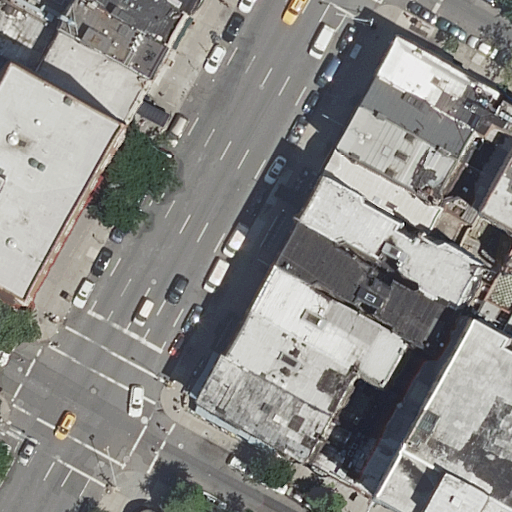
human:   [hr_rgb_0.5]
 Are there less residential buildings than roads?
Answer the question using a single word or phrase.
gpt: no

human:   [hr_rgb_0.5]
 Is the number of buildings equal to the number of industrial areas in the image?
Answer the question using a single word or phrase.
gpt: no

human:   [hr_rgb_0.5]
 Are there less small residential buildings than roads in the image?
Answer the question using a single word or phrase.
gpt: no

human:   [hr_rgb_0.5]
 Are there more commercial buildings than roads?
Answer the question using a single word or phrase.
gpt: no

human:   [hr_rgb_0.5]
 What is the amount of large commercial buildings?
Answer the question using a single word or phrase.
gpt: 0

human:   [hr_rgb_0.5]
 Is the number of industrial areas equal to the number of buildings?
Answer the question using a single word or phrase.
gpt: no

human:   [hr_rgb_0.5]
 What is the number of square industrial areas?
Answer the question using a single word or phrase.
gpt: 0

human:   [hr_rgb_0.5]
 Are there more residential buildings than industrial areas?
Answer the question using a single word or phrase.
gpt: yes

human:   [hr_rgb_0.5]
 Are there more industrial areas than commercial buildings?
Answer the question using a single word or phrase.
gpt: yes

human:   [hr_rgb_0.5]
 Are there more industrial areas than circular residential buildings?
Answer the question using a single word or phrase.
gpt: yes

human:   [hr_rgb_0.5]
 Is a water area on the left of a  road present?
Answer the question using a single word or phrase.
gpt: no

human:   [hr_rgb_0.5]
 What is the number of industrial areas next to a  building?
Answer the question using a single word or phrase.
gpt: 1

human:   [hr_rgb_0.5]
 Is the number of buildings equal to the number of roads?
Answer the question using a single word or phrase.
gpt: no

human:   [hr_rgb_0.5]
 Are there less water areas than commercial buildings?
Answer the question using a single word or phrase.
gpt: no

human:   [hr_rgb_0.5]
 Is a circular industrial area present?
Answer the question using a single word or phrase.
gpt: no

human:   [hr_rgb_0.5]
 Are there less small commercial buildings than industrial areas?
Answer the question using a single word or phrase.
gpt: yes

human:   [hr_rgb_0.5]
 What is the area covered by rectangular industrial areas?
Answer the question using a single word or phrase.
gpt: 1616m2

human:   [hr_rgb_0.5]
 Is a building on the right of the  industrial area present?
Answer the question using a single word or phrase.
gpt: yes

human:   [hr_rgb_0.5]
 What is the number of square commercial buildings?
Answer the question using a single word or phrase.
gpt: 0

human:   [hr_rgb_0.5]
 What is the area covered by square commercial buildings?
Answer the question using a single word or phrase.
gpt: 0m2

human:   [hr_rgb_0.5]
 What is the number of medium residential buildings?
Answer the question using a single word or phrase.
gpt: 13

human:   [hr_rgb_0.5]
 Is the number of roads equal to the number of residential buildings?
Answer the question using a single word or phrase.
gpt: no

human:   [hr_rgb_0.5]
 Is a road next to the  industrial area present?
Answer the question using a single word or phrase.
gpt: yes

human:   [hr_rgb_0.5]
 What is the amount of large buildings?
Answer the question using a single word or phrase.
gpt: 1

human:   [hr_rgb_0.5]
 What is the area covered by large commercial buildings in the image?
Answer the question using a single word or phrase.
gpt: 0m2

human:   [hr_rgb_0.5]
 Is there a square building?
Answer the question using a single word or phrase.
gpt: no

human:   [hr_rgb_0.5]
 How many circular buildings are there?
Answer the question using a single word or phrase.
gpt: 0

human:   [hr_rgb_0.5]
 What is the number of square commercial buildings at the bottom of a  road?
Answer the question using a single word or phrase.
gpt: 0

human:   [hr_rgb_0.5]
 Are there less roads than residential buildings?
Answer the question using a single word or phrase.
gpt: yes

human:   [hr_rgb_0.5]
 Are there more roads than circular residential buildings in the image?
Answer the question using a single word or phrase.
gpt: yes

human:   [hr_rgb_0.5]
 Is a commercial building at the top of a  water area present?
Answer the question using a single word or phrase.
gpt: no

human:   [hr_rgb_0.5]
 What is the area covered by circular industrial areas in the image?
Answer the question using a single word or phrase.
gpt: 0m2

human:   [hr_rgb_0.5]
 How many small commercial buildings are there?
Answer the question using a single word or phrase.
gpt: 0

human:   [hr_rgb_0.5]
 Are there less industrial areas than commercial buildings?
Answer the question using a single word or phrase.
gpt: no

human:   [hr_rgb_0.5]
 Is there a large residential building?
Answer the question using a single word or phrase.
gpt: yes

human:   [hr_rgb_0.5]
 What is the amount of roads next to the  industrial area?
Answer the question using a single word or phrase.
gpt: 4